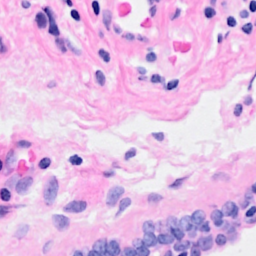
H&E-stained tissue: Breast